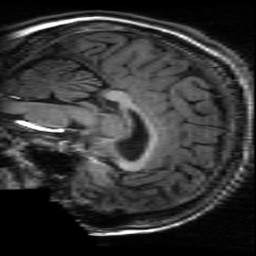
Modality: T1w
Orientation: sagittal
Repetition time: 0.008948 s
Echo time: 0.001784 s